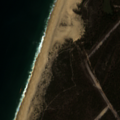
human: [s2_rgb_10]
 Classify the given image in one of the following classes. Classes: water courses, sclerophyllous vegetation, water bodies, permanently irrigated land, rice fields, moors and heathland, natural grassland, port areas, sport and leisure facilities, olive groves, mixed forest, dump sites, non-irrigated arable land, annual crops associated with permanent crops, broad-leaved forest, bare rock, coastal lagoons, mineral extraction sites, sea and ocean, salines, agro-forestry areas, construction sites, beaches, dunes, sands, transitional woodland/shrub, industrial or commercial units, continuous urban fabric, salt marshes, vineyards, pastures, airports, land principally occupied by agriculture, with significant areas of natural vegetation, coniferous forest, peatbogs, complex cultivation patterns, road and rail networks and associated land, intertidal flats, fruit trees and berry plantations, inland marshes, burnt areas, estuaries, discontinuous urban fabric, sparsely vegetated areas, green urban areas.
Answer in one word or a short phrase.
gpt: coniferous forest, beaches, dunes, sands, sea and ocean